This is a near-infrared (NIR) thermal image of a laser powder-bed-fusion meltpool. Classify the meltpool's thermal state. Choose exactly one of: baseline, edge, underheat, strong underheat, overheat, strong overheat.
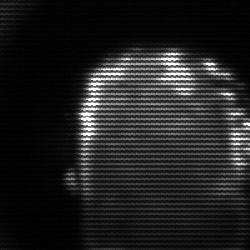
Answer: baseline